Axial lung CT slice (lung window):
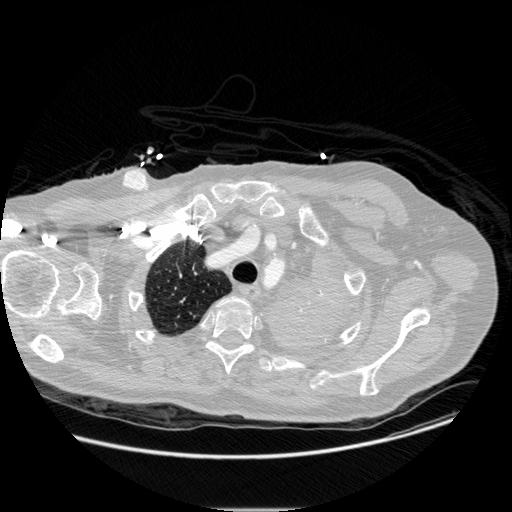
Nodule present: no